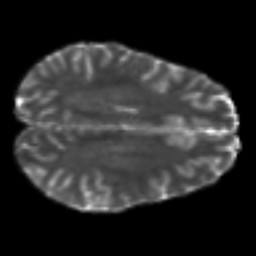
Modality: T2w
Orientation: axial
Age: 22
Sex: female
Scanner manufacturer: siemens
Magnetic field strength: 3 T
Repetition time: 7 s
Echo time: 0.0926 s